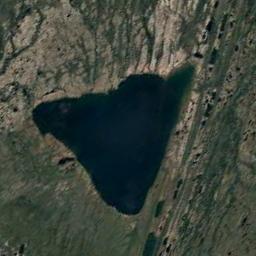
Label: lake